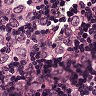
Metastatic tissue present: yes